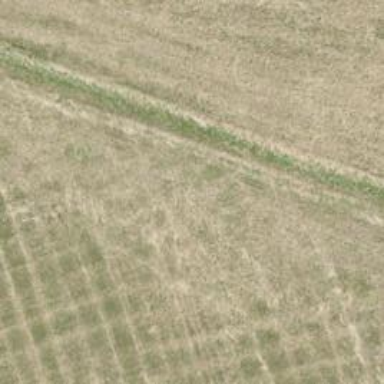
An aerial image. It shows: Path with grade3 track type.